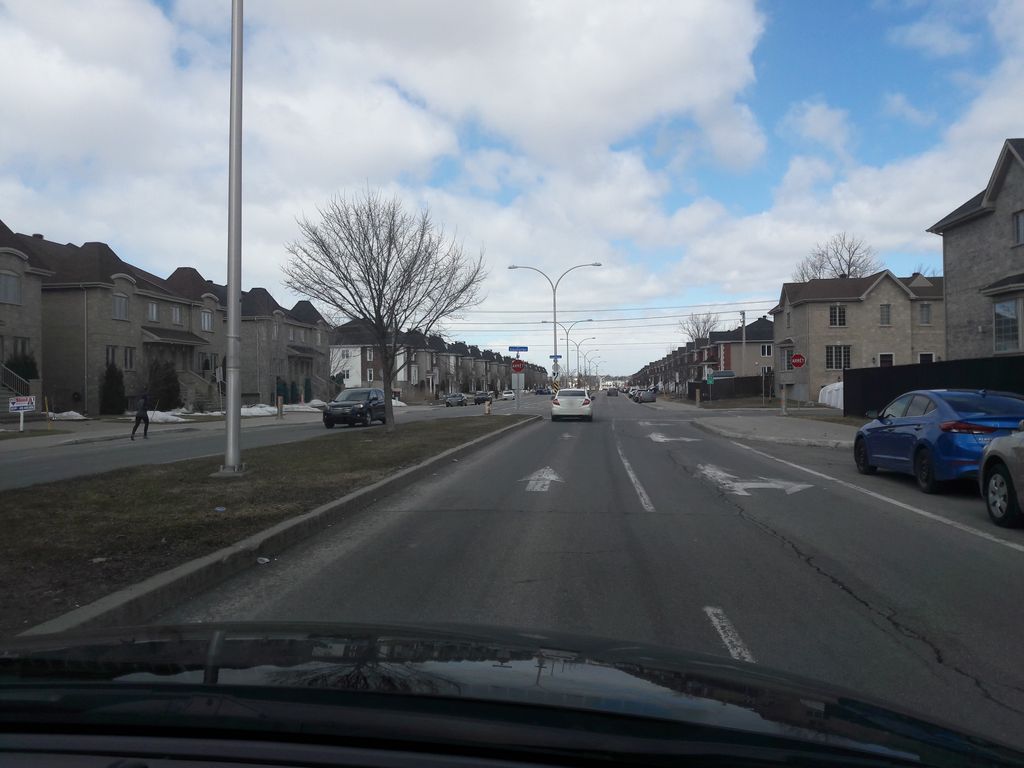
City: montreal